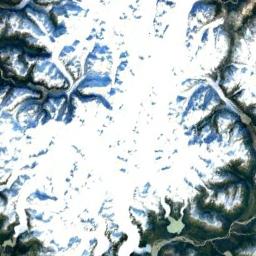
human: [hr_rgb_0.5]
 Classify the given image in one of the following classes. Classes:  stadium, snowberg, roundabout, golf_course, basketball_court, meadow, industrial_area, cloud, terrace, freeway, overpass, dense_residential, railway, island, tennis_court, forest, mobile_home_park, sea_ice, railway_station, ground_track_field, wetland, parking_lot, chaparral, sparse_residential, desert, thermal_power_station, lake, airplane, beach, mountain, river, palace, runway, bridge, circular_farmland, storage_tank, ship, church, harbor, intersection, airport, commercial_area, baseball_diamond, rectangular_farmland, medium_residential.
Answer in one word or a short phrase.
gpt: snowberg